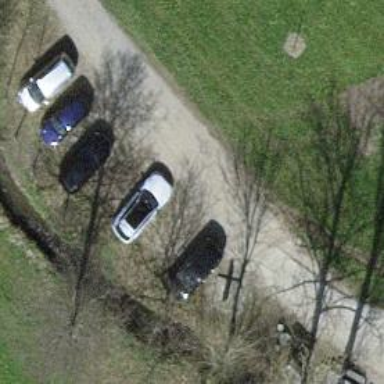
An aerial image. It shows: Parking area.